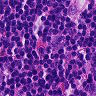
Metastatic tissue present: no